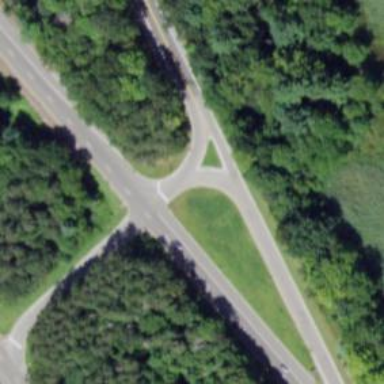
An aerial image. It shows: Trunk link highway.